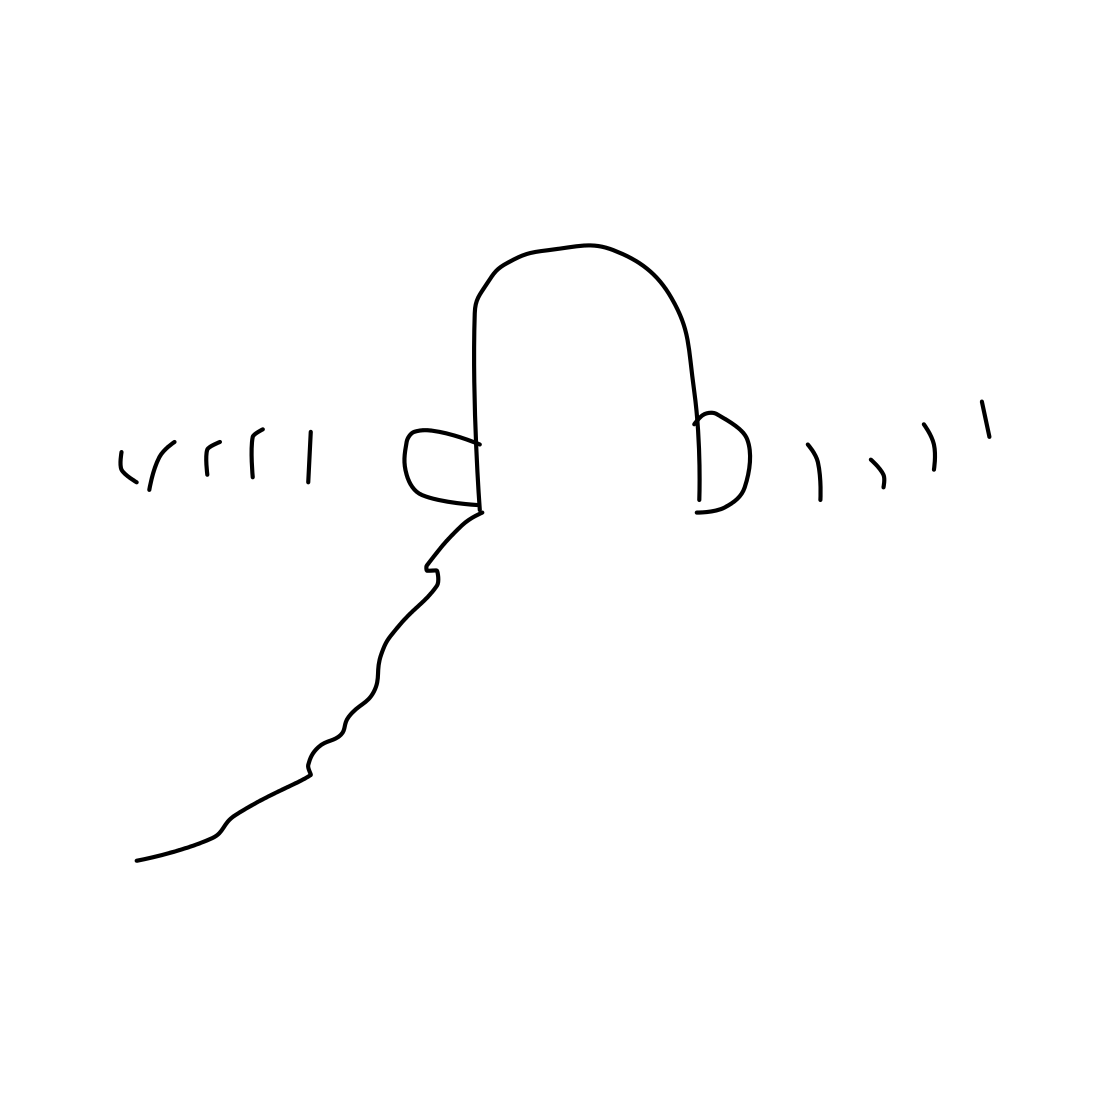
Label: head-phones